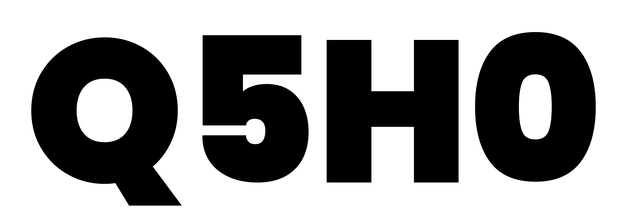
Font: Poppins-Black